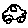
Label: car